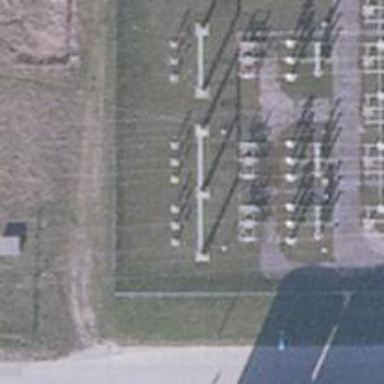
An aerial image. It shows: Power line with 3 cables running through bay.